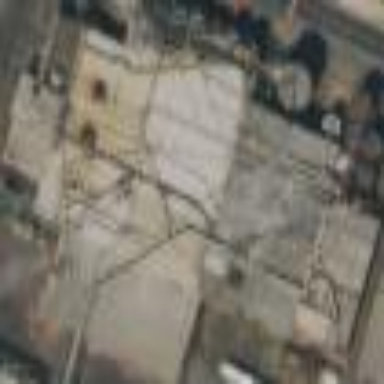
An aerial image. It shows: Factory building.